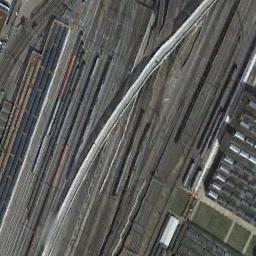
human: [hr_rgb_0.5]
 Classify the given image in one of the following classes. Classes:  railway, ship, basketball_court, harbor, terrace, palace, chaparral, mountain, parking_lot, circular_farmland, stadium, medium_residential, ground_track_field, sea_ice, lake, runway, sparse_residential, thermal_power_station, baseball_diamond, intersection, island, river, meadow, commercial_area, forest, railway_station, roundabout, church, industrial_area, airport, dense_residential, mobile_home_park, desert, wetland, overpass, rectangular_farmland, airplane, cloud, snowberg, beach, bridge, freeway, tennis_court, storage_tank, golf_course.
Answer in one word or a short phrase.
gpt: railway